Question: I am trying to get URL rewrite in IIS 7.5 to redirect to HTTPS for a "single page".
The rest of the domain should remain HTTP.
To do this, I am editing my Web.config file. Can somebody tell me what I am doing
wrong in the below rule:
'''
<system.webServer>
<rewrite>
<rules>
<rule name="SpecificRedirect" stopProcessing="true">
<match url="^register.aspx$" />
<action type="Redirect" url="https://mail.domain.org/register.aspx" />
</rule>
</rules>
</rewrite>
</system.webServer>
'''
Below is what my URL Rewrite module looks like in IIS 7.5

thanks much.
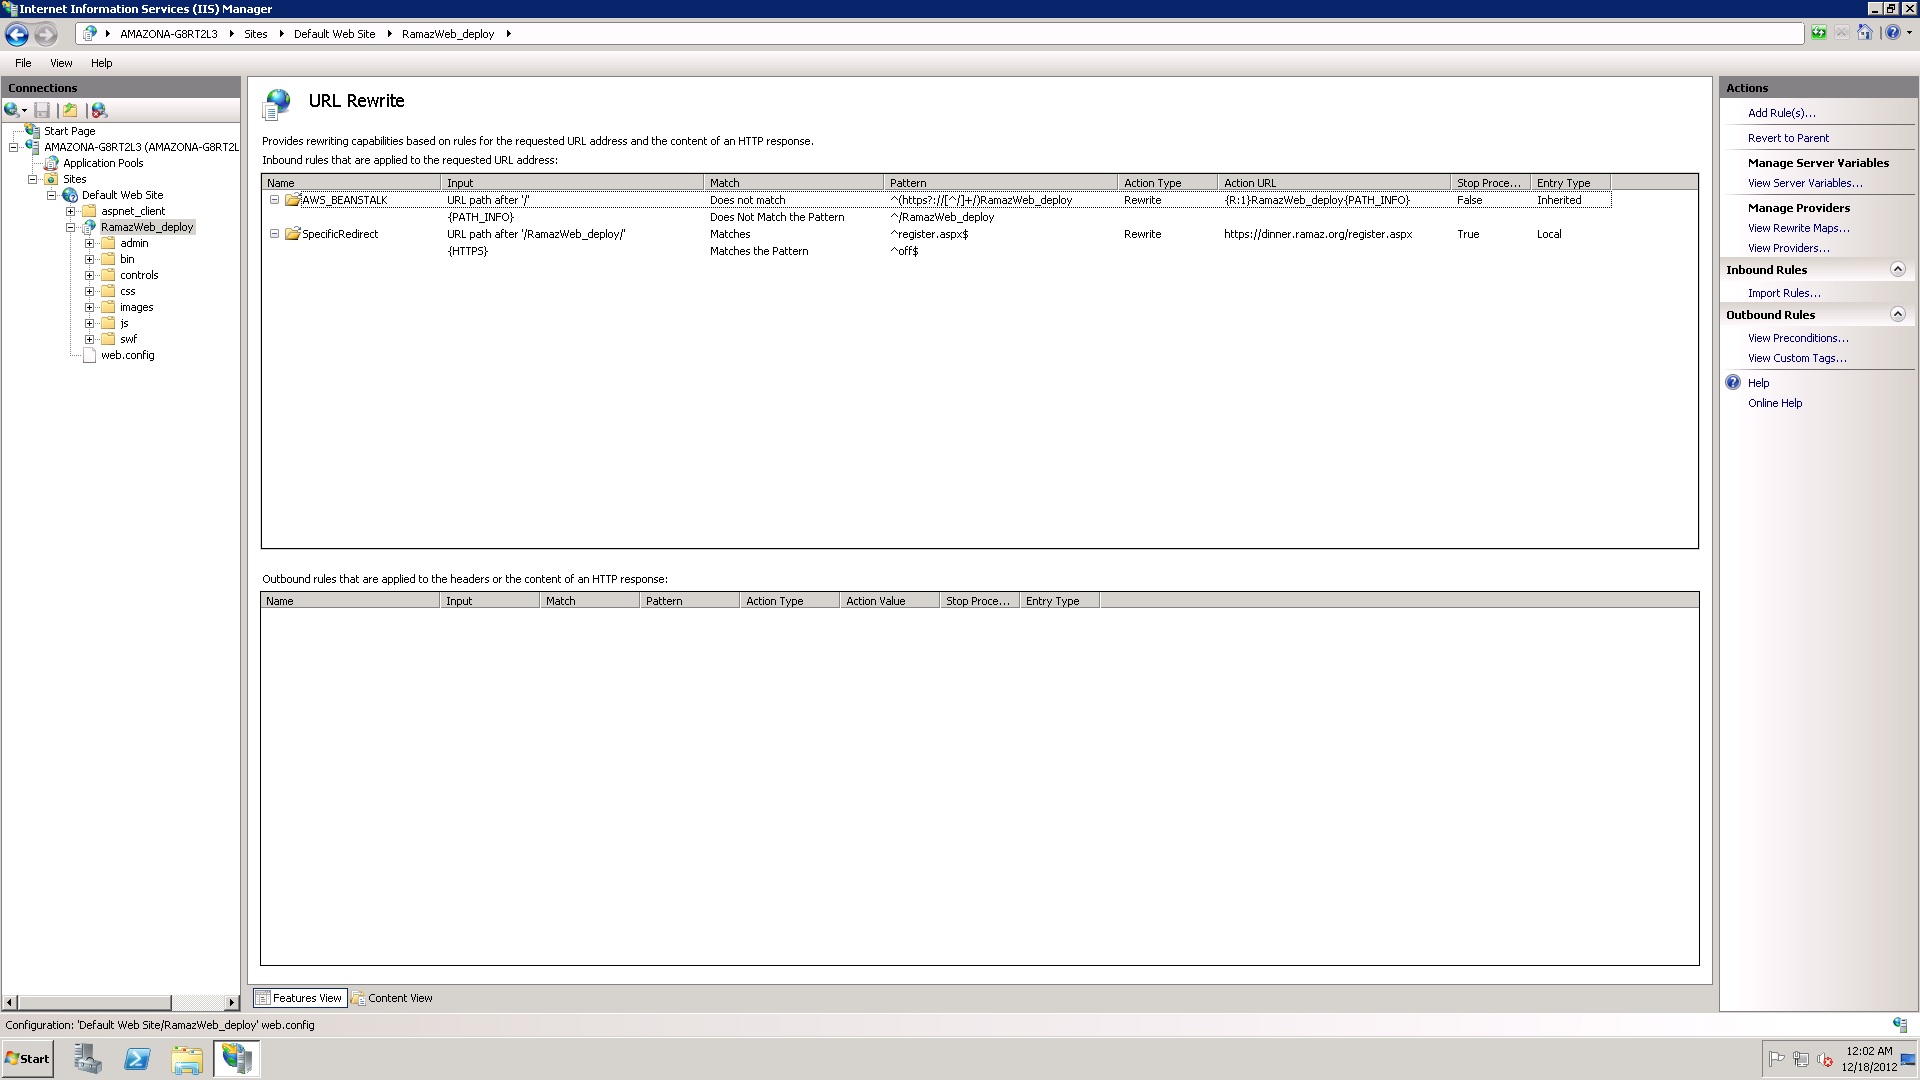
Answer: I think you are very close, but your redirect will cause infinite loop. Try this:
'''
<rule name="SpecificRedirect" stopProcessing="true">
<match url="^register.aspx$" />
<conditions>
<add input="{HTTPS}" pattern="^off$" />
</conditions>
<action type="Redirect" url="https://mail.domain.org/register.aspx" />
</rule>
'''
Let me know if you have to handle multiple domains, then the rule will need more complex rewrite url.
obviously we need Redirect not Rewrite :)